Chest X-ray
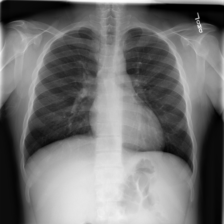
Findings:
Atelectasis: negative
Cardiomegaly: negative
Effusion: negative
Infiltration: positive
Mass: negative
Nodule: negative
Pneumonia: negative
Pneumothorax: negative
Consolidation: negative
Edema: negative
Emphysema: negative
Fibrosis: negative
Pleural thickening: negative
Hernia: negative